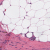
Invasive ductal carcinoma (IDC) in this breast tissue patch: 0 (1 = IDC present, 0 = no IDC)